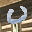
Label: 0